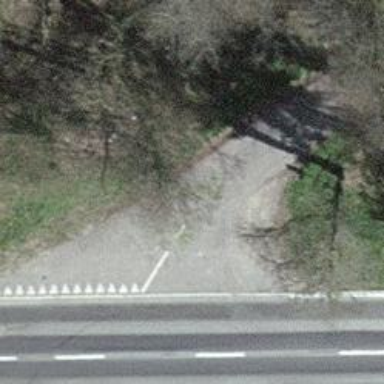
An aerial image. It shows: Unclassified road with asphalt surface.